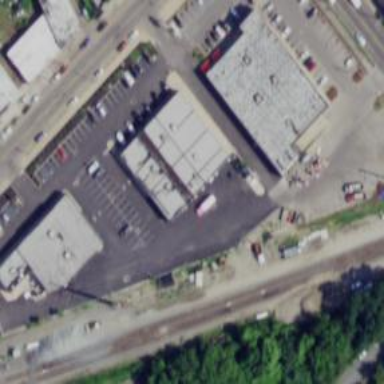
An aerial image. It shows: Retail building.